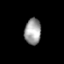
Tissue: prostate
Cell type: T cells
Senescence score: 0.7254
Nuclear area (px): 422
Mean DAPI intensity: 156.673